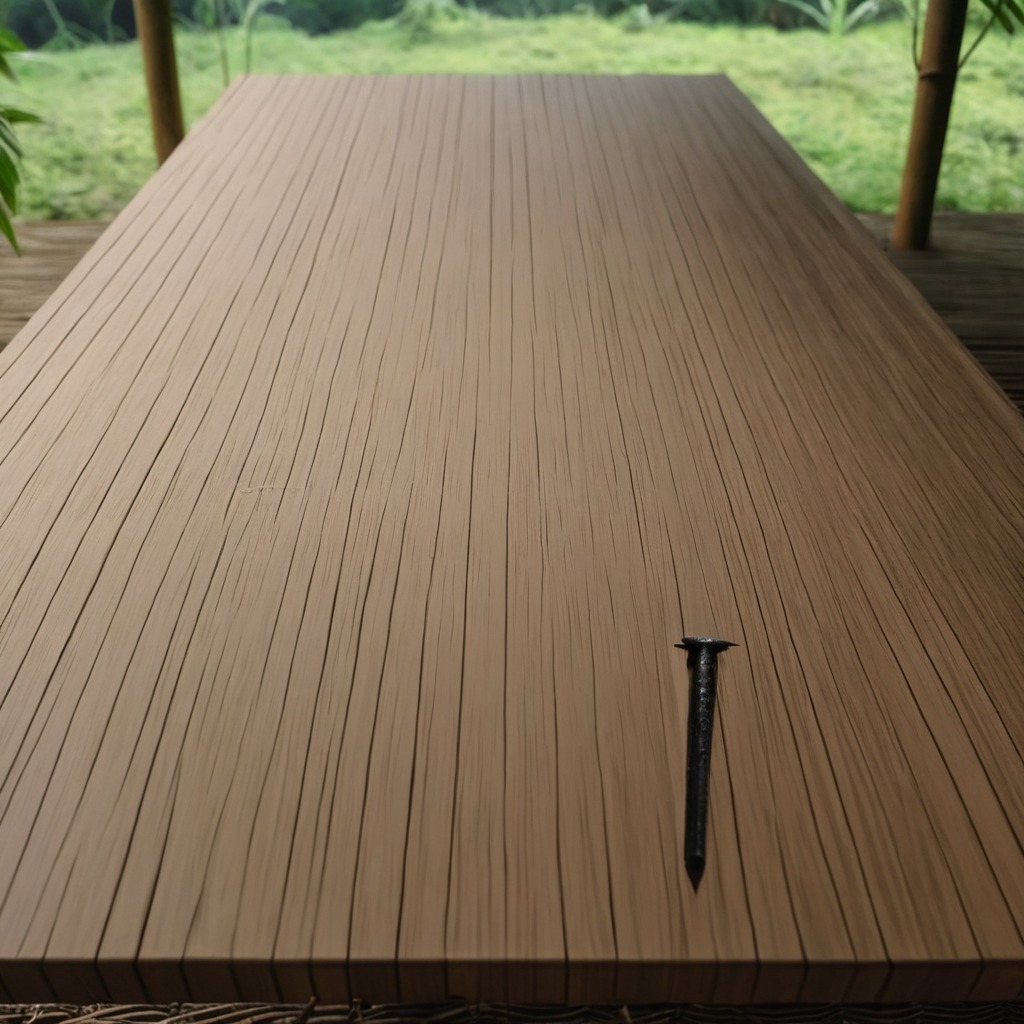
A nail is lying on a wooden table inside a jungle field workshop tent.